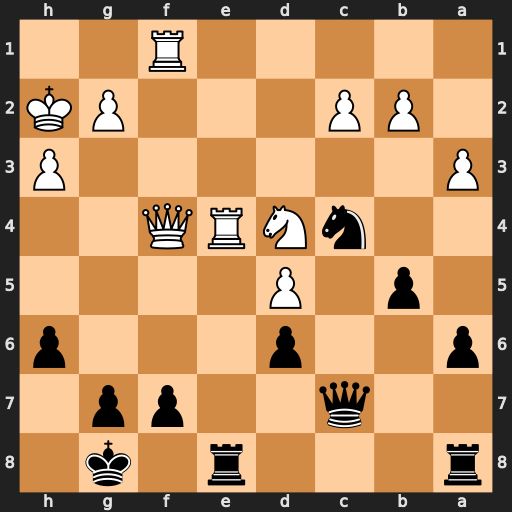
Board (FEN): r3r1k1/2q2pp1/p2p3p/1p1P4/2nNRQ2/P6P/1PP3PK/5R2
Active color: b
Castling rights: -
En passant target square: -
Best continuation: Rxe4 Qxe4 Nd2 Qd3 Nxf1+